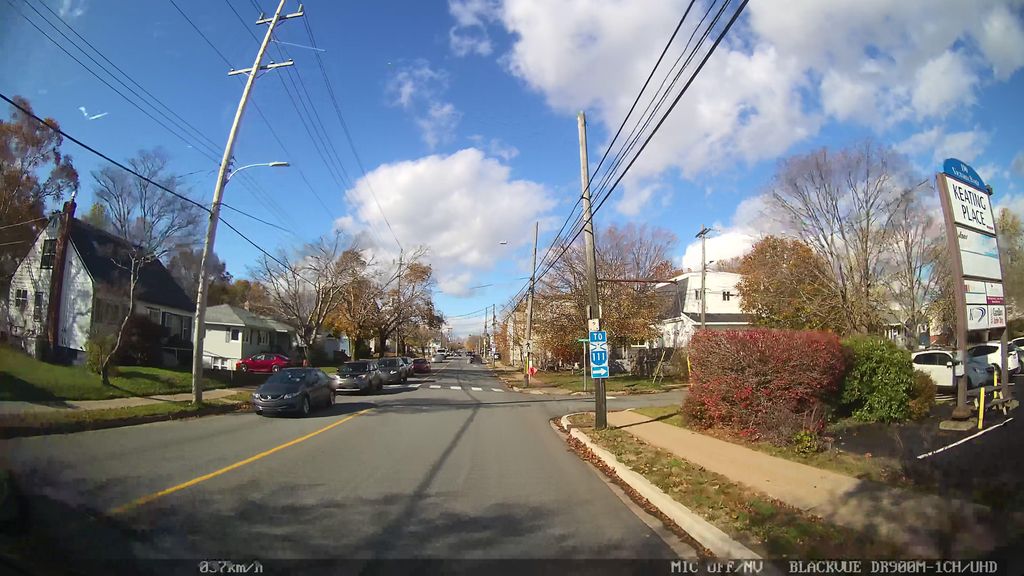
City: halifax